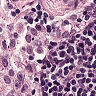
Metastatic tissue present: no